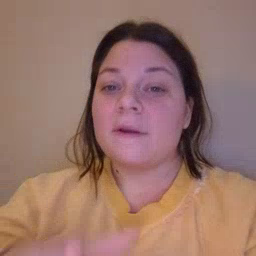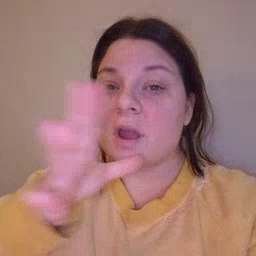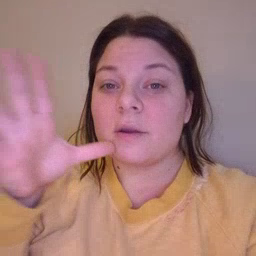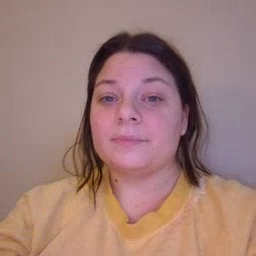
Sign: farm